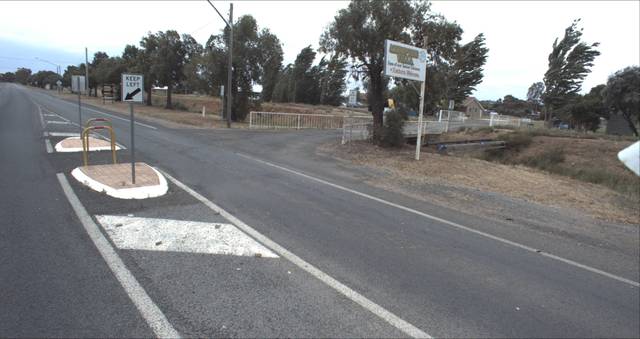
Region: Australia
Coordinates: -34.541, 146.407